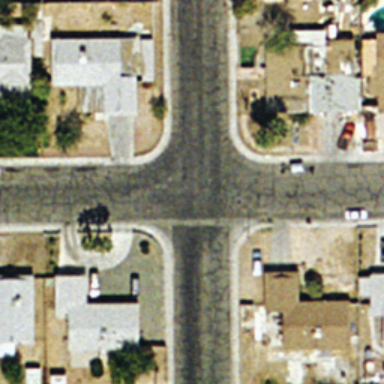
An intersection with a few cars on the road .